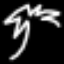
Label: palm tree